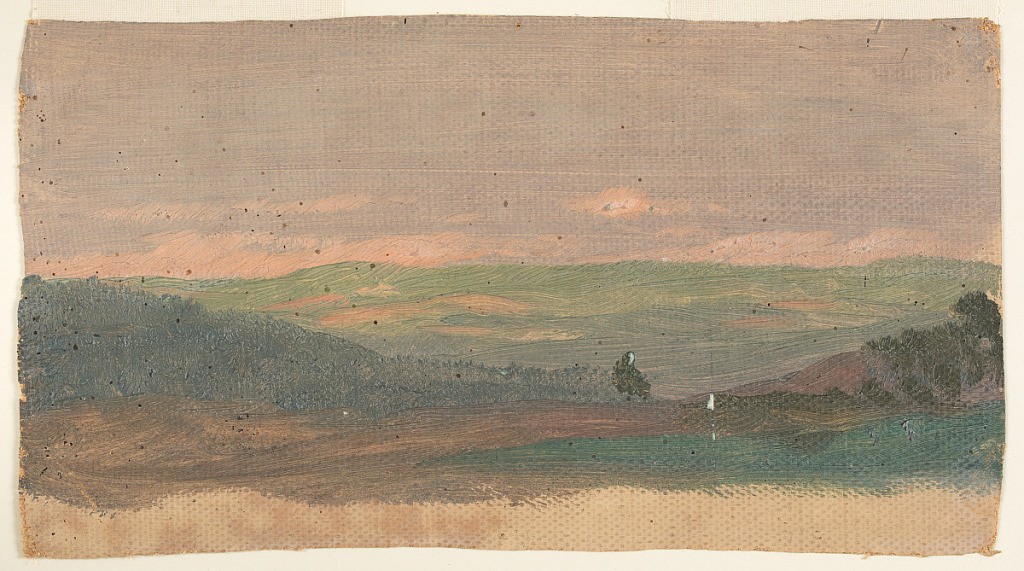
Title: Wooded Hills
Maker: Frederic Edwin Church, American, 1826–1900
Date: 1865–75
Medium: Brush and oil on canvas
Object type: Drawing
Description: Landscape sketch showing a loosely rendered view of wooded hills beneath a warm sky with clouds. In the foreground, rolling terrain leads to a range of hills covered with trees in the middle distance at left and right. A single tree is visible at center. A green, rolling landscape is shown in the background beneath a warm-toned sky with pinkish clouds.